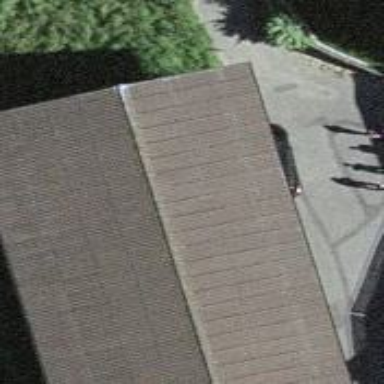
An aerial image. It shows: Shed.